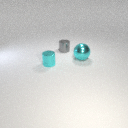
small cyan metal cylinder in front of small gray metal cylinder